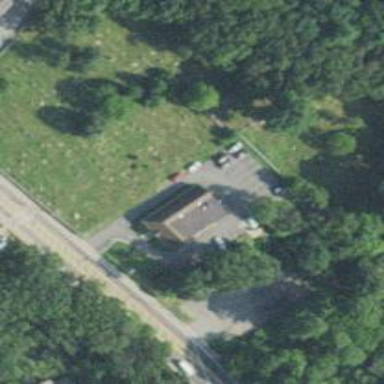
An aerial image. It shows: Veterinary facility.